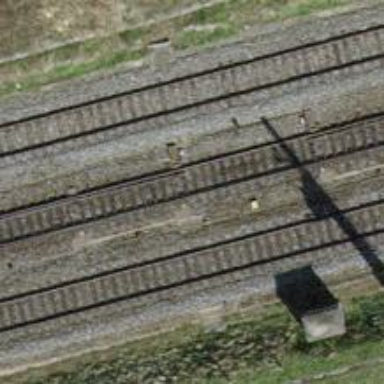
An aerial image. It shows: Railway switch.